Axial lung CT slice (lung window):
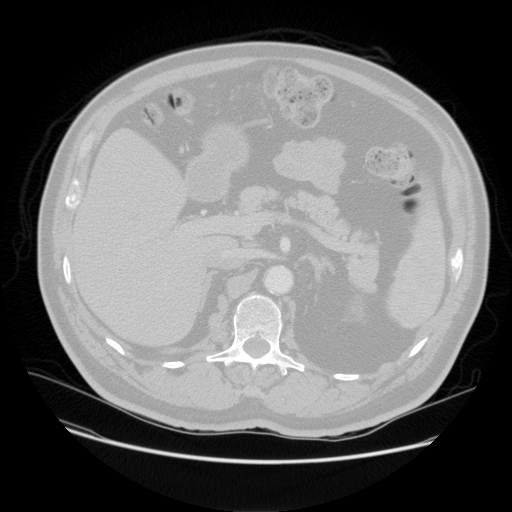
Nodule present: no